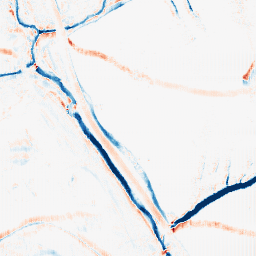
Category: morphological
Decomposition family: morphological_rect
Decomposition parameters: operation: average
width: 5
height: 10
Upsampling method: fft_zeropad
Upsampling parameters: scale: 4
Upsampling scale: 4